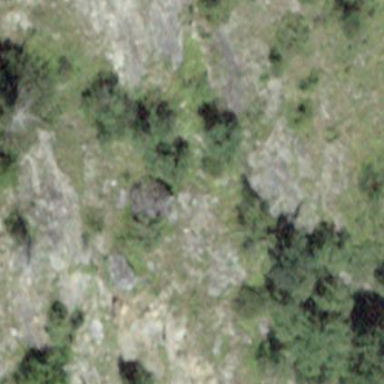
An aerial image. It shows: Landscape of bare rock.